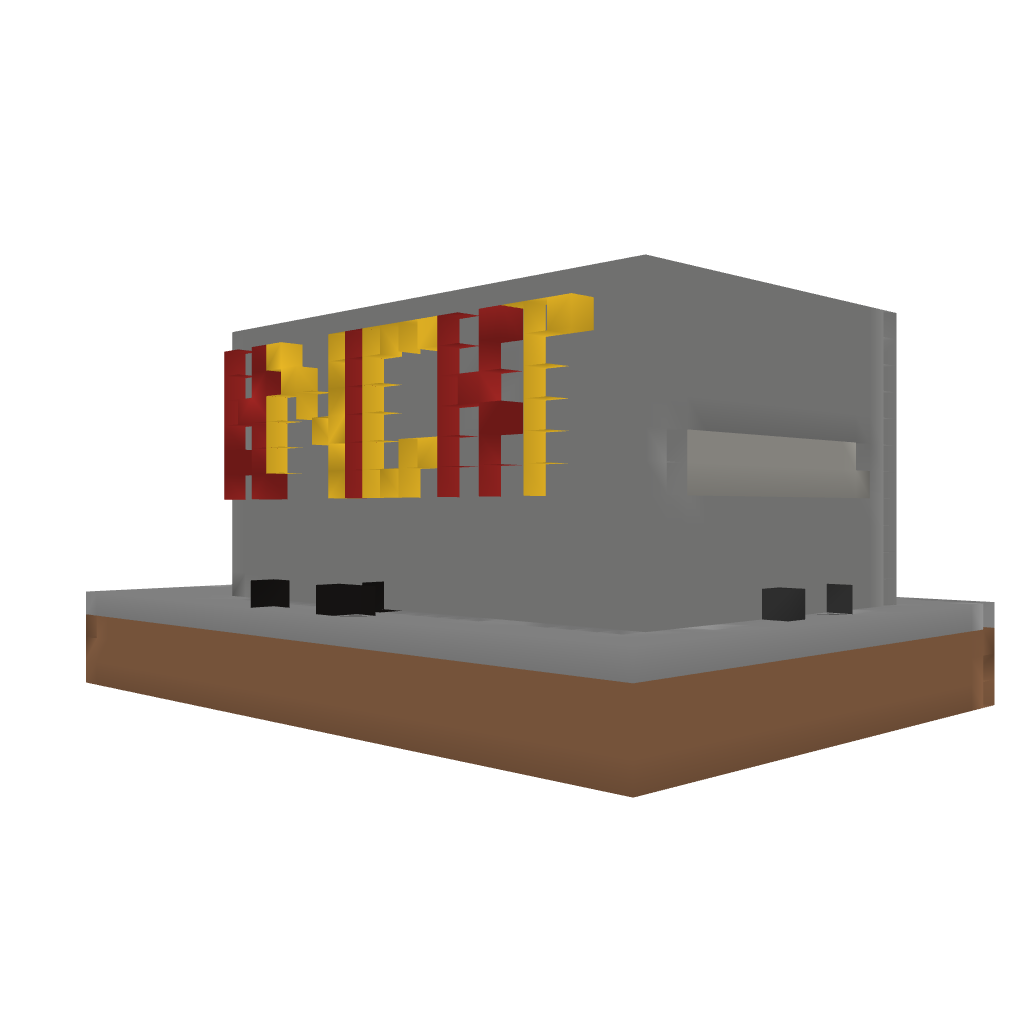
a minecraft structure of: Royal Knight House